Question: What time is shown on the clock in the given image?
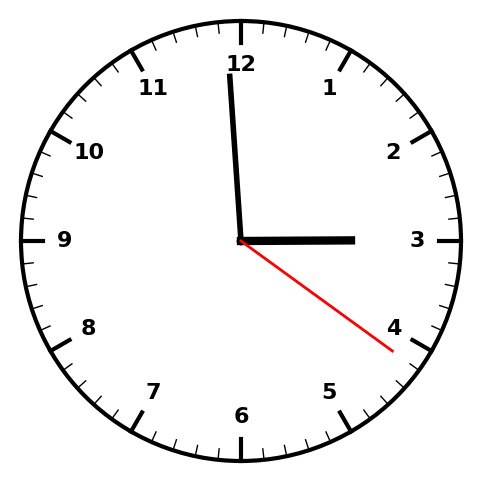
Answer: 02:59:21